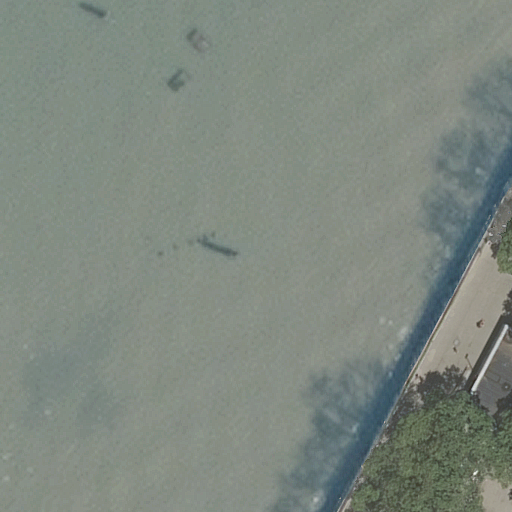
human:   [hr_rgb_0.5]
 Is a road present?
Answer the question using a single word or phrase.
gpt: yes

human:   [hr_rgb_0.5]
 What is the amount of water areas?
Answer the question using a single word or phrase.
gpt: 1

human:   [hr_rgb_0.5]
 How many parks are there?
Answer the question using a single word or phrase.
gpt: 1

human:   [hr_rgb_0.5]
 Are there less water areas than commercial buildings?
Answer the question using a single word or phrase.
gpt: no

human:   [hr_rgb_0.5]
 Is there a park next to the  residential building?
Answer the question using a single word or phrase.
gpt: yes

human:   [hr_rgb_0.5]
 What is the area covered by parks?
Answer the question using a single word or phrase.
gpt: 10629m2

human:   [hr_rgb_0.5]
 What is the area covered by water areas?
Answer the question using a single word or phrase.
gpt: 9317m2

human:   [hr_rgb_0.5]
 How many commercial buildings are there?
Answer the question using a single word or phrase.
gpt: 0

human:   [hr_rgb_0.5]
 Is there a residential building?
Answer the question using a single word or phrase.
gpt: yes

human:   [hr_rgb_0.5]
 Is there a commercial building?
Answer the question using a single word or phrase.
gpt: no

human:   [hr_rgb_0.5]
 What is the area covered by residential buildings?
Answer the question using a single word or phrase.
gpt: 135m2

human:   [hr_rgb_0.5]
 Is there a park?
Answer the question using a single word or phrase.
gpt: yes

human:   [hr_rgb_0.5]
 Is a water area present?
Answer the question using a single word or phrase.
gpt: yes

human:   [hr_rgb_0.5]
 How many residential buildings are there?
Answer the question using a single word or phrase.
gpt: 1

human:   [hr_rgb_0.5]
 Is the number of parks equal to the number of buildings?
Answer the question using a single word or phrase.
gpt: yes

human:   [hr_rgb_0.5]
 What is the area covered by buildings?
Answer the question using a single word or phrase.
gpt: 135m2

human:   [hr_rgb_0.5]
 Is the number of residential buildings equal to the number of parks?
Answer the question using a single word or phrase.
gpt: yes

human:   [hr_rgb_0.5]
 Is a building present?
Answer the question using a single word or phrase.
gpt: yes

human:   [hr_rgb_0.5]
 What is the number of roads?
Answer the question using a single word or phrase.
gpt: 3

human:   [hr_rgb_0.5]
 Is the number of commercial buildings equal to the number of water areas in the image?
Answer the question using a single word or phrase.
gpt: no

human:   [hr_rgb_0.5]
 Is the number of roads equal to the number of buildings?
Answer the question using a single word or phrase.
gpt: no

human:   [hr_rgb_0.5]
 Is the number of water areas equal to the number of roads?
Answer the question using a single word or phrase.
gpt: no

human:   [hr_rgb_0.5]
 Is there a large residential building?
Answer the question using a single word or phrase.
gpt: no

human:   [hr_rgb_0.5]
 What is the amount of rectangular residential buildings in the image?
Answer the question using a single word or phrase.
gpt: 1

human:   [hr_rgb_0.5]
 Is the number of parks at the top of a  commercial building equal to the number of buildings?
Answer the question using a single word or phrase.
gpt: no

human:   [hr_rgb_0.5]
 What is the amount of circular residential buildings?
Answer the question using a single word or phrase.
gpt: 0

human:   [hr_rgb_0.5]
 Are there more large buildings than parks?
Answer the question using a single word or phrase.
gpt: no

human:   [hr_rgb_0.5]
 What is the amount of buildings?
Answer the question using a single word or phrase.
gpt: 1

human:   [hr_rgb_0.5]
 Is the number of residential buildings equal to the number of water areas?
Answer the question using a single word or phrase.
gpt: yes

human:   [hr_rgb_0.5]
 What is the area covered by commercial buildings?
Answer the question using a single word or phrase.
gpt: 0m2

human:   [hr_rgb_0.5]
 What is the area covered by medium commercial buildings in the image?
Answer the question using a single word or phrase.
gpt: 0m2

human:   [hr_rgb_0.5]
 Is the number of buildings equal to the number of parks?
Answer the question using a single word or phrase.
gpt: yes

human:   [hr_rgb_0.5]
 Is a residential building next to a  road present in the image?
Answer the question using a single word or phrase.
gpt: yes

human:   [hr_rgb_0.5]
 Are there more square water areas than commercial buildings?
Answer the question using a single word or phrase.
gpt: no

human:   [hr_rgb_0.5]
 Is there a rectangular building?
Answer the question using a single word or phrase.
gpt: yes

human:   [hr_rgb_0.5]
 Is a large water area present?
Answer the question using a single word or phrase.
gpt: yes

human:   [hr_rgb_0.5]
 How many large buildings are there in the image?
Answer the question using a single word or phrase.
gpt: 0

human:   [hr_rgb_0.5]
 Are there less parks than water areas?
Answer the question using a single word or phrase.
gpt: no

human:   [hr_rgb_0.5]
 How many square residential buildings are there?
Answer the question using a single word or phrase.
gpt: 0

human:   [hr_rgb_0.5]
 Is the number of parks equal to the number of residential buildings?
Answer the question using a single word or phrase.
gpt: yes

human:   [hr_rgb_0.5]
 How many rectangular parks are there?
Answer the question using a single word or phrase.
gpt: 1

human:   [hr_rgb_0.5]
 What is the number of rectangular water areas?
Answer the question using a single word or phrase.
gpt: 1

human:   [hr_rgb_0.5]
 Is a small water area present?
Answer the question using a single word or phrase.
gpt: no

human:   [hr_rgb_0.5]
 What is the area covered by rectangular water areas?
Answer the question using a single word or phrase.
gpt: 9317m2

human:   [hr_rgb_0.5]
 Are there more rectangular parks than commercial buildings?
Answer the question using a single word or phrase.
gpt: yes

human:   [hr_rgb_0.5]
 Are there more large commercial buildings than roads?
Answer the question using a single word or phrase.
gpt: no

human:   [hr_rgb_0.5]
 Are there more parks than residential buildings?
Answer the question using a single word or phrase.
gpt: no

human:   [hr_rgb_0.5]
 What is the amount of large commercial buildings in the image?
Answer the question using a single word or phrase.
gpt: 0

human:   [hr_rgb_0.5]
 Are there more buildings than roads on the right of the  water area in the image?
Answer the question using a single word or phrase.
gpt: no

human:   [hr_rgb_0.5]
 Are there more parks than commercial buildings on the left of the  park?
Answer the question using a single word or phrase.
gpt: yes

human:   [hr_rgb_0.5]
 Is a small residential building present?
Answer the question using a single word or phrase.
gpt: no

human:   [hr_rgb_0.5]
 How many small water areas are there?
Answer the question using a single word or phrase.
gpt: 0

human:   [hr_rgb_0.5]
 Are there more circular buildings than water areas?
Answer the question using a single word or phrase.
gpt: no

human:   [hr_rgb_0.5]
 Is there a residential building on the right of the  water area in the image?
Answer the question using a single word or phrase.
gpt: yes

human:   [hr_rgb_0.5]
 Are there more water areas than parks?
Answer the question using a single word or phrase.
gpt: no

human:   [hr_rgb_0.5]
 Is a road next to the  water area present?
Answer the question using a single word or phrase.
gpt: yes

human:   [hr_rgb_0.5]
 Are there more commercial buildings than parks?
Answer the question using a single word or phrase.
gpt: no

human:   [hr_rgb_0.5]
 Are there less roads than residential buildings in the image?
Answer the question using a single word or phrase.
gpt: no

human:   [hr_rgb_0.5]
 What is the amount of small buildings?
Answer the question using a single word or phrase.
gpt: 0

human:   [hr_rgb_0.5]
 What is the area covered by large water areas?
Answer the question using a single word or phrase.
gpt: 9317m2

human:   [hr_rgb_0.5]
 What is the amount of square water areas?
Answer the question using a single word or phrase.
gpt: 0

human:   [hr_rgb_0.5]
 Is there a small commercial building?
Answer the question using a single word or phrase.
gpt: no

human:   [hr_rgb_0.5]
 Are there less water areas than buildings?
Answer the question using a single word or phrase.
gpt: no

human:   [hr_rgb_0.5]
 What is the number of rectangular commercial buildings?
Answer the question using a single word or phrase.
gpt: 0